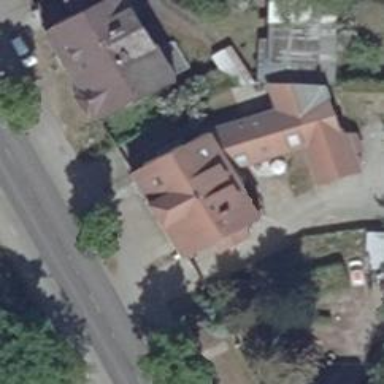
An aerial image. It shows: Gabled roof house.